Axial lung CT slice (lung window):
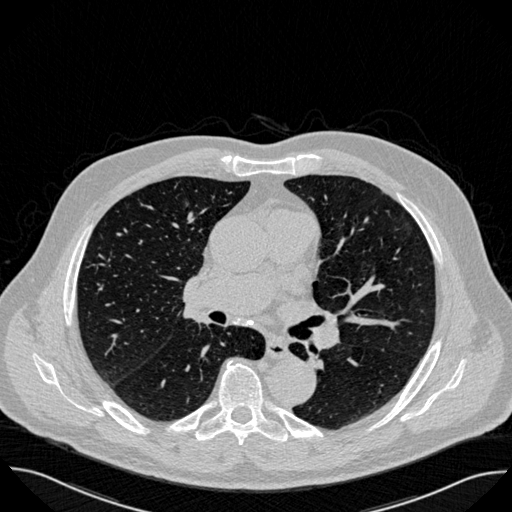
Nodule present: no